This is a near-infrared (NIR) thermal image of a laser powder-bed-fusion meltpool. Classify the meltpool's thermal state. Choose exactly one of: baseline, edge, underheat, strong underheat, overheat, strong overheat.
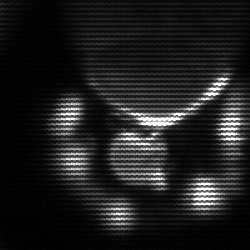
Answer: edge